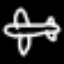
Label: airplane